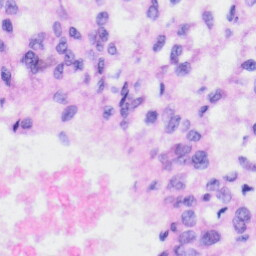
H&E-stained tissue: Liver